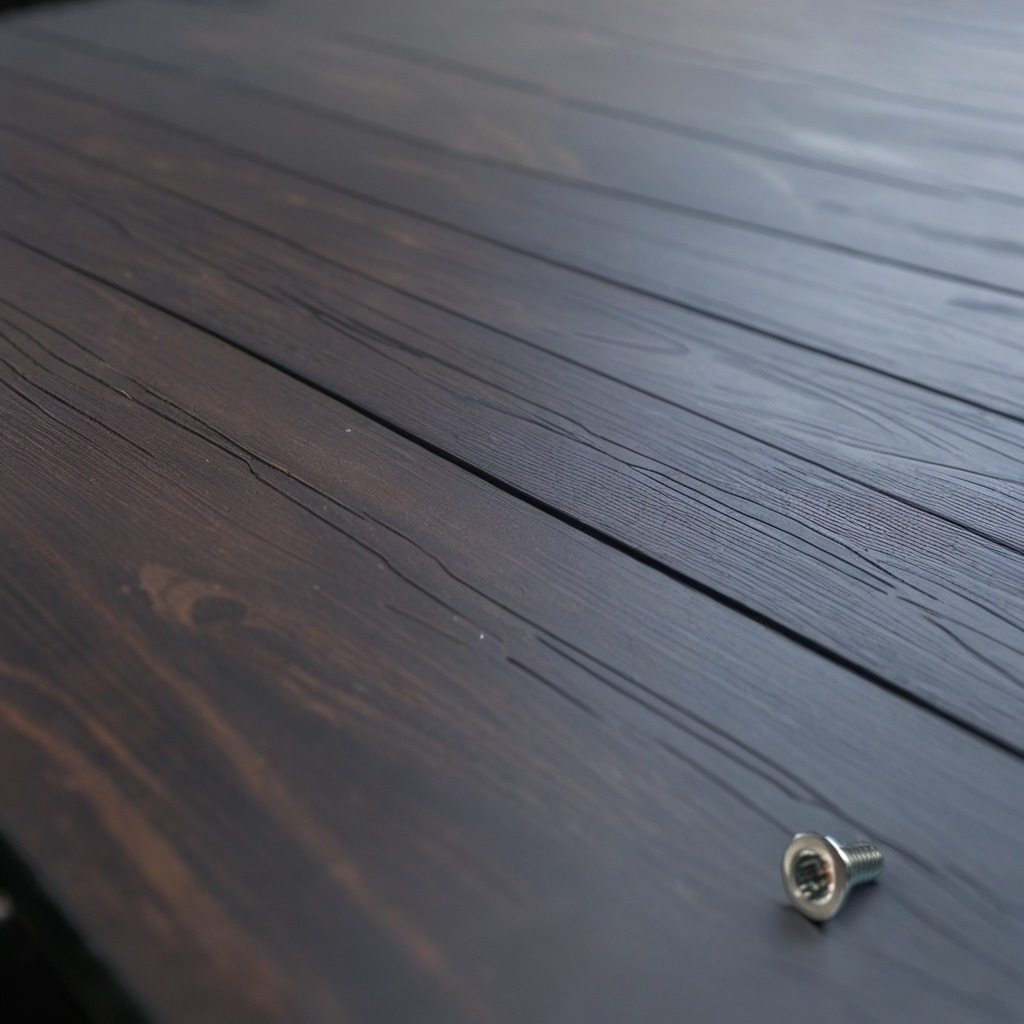
A metal screw is lying on a table with faint burn marks in a small garage at twilight.